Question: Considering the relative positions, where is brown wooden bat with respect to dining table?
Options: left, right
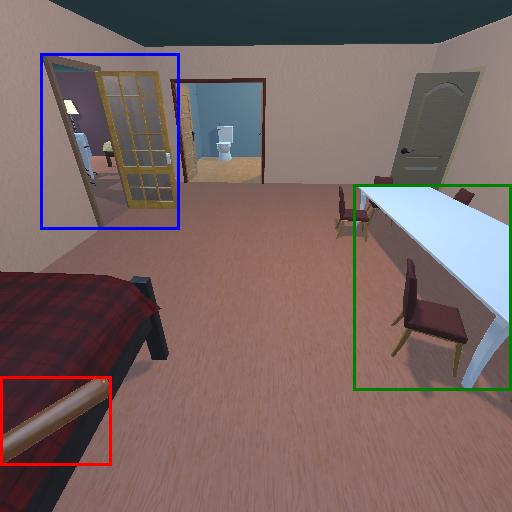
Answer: left